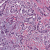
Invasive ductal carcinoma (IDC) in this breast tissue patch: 1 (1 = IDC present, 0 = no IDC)